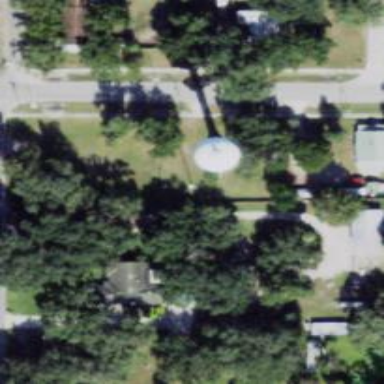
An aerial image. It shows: Water tower that is man-made.